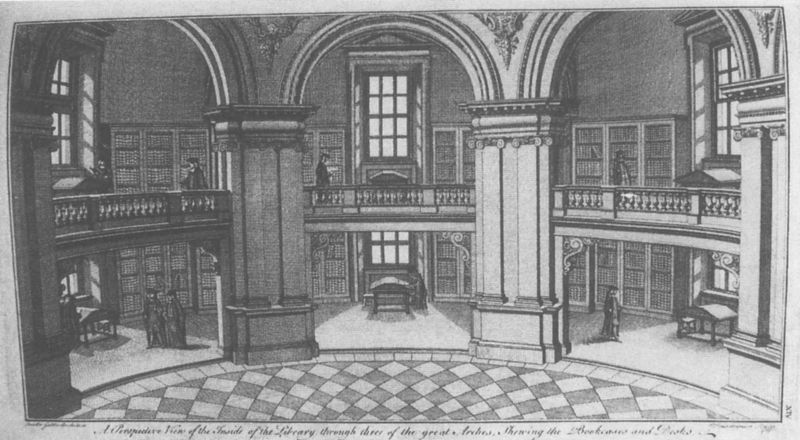
Titel: Radcliffe Camera (Bibliothek) in Oxford
Künstler: James Gibbs
Standort: Oxford, Radcliffe Camera (EU - GB)
Schlagwörter: fenster, licht, männer, pfeiler, raum, säule, tisch, architektur, sockel, gelehrte, interieur, blatt, oval, rund, schrift, bücher, schrank, bogen, grafik, graphik, saal, stuck, bögen, gang, balustrade, druck, fliesen, text, pult, bibliothek, regale, volute, englisch, etage, schränke, universität, emschen